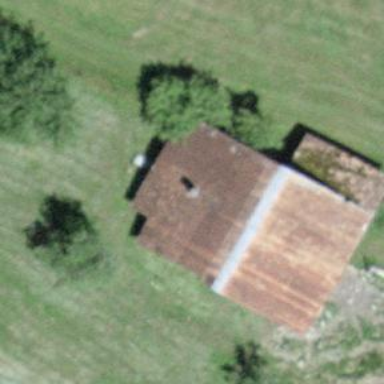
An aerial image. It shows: Rural barn.